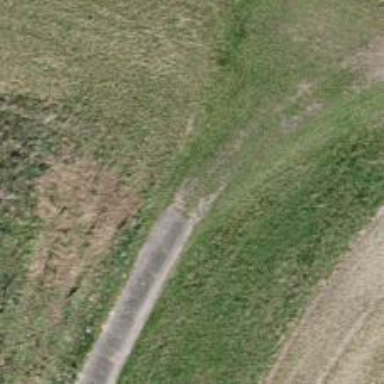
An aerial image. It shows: Well-maintained track road with grade 1 tracktype.